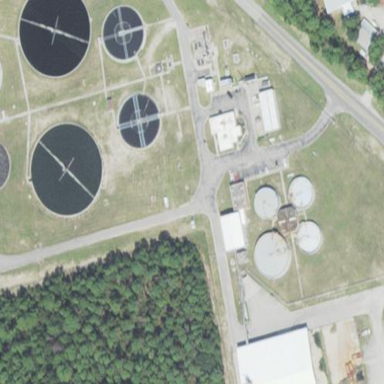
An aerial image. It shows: View of wastewater plant.